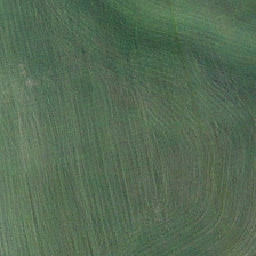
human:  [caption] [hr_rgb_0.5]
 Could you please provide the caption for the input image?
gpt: There is a lot of grass in this field.

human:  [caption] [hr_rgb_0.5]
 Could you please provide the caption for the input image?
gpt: This is a vast lawn.

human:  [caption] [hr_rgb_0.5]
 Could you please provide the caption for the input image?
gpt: This land is full of grass.

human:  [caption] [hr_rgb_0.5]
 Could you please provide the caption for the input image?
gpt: This is a vast grassland.

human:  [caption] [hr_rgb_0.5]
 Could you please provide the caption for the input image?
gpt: This is a prairie